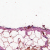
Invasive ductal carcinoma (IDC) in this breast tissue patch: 0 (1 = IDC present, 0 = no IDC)